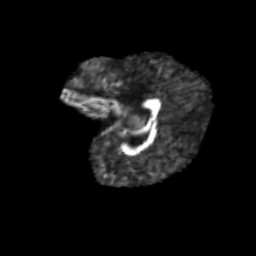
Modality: FA
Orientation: sagittal
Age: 6
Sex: male
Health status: healthy